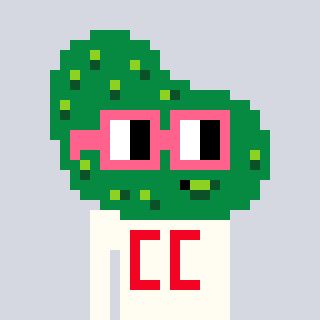
a pixel art character with square pink glasses, a pickle-shaped head and a grayscale-colored body on a cool background